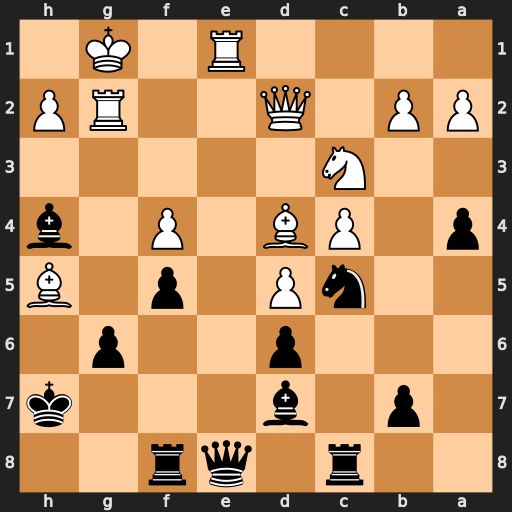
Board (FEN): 2r1qr2/1p1b3k/3p2p1/2nP1p1B/p1PB1P1b/2N5/PP1Q2RP/4R1K1
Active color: b
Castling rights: -
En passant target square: -
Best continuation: Qxe1+ Qxe1 Bxe1